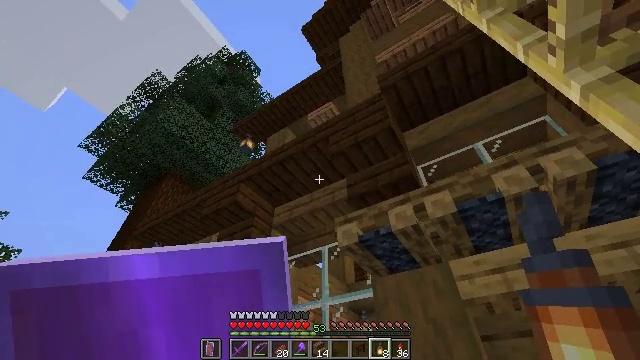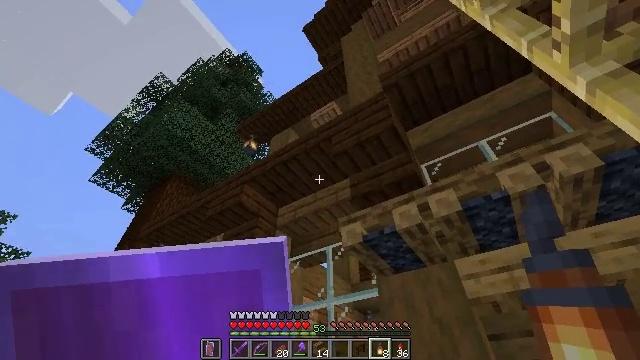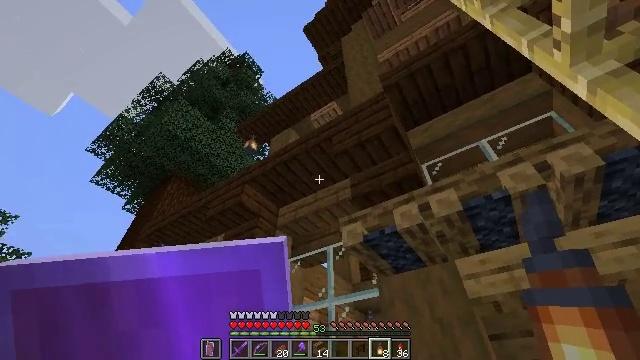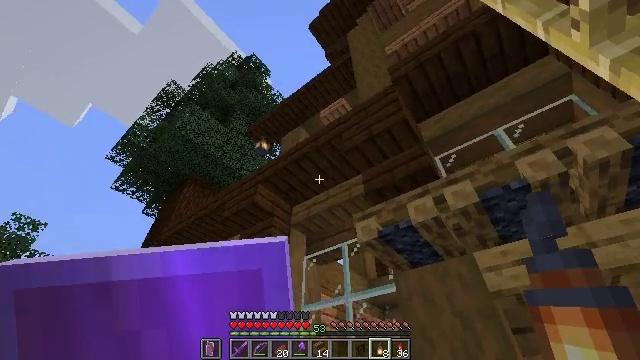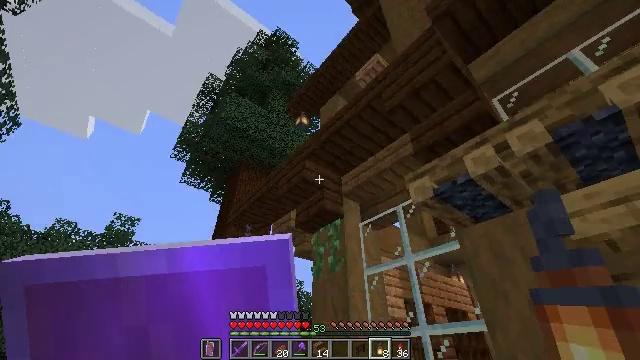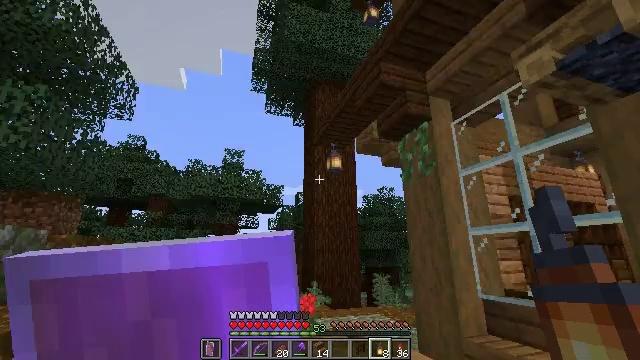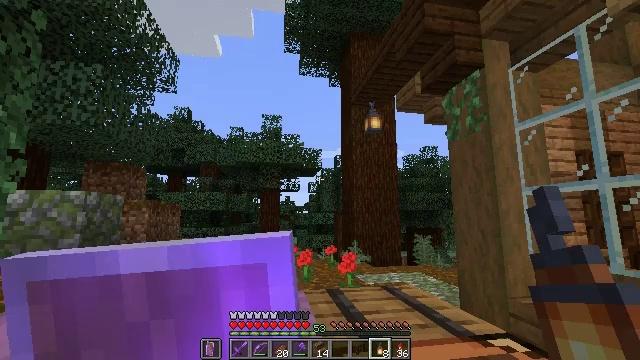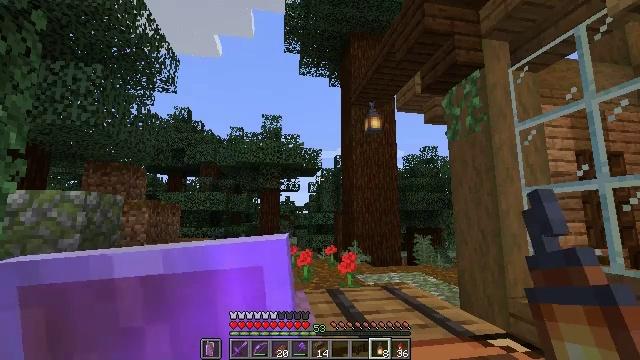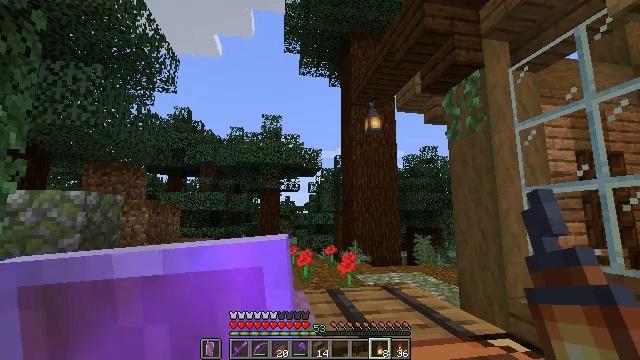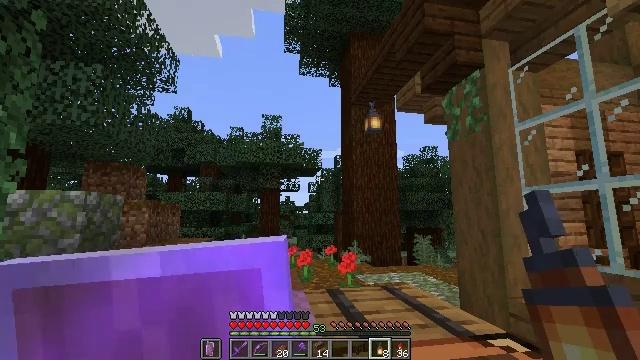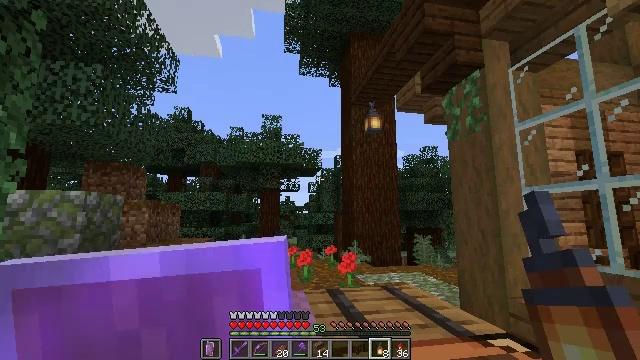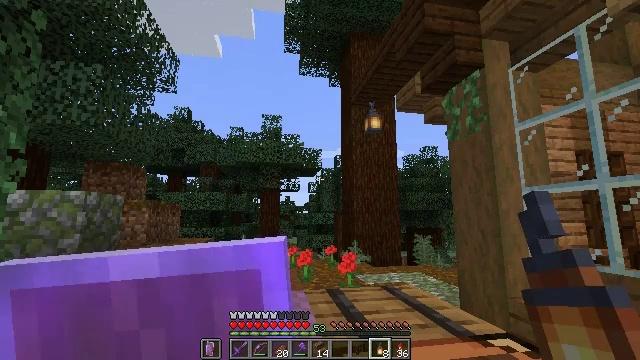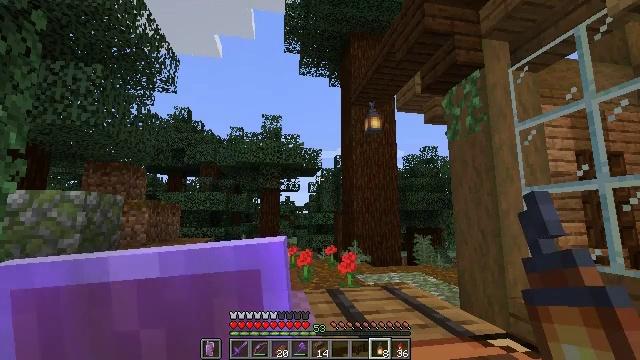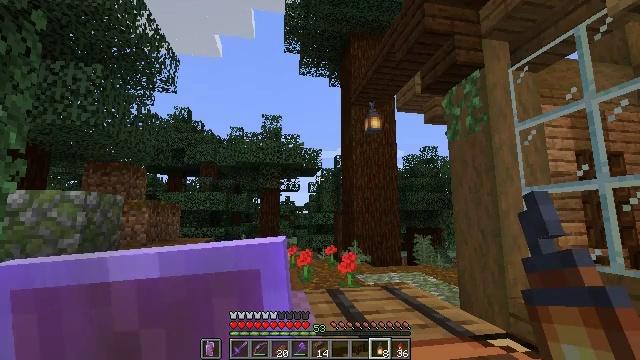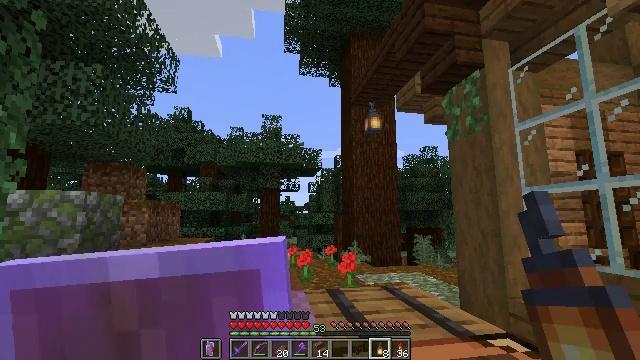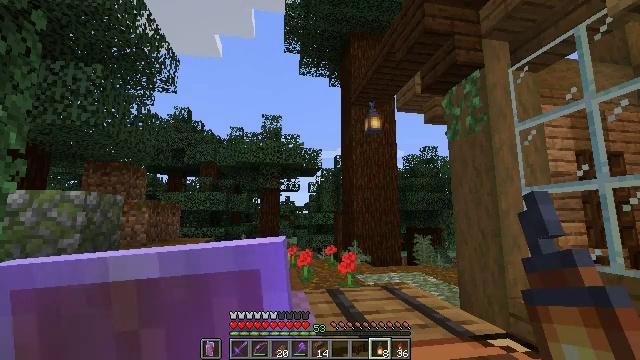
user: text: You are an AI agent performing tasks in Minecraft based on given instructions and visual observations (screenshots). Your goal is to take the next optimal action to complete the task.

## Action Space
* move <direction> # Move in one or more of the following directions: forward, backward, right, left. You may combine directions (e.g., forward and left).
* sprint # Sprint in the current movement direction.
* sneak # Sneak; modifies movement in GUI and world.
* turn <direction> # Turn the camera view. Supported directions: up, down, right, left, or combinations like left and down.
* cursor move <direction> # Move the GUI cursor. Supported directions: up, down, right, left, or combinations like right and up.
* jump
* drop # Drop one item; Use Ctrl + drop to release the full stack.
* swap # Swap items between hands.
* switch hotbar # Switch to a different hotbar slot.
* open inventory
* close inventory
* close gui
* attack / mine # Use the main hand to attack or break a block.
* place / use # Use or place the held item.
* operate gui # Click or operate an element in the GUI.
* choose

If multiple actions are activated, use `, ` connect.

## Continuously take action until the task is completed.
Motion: motion action
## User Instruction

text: Break the campfire to put it in your inventory.
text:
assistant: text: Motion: turn left
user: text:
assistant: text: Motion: no_op
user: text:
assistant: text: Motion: turn left
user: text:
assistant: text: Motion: turn left and down
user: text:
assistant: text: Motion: turn left and down
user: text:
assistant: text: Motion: turn left and down
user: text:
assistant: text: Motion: no_op
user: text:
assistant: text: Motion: no_op
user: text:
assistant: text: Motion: no_op
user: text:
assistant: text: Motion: no_op
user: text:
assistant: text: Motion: no_op
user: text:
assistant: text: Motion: no_op
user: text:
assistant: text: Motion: no_op
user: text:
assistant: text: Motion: no_op
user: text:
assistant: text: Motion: no_op
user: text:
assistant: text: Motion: no_op
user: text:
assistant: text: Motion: no_op
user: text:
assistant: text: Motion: move forward
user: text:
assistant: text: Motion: move forward
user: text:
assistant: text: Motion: move forward
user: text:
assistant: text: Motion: move forward
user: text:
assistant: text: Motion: move forward, jump
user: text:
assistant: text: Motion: move forward, jump
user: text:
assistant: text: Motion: move forward, jump
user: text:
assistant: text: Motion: move forward and move left, jump
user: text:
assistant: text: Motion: move forward and move left
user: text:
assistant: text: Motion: move forward and move left
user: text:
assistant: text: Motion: move forward and move left
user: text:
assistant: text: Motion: move forward and move left
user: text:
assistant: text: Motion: move forward and move left